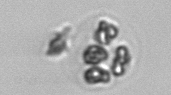
Label: Phaeocystis